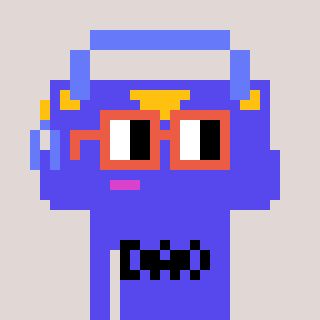
a pixel art character with square orange glasses, a bag-shaped head and a computerblue-colored body on a warm background